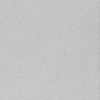
Label: dusty